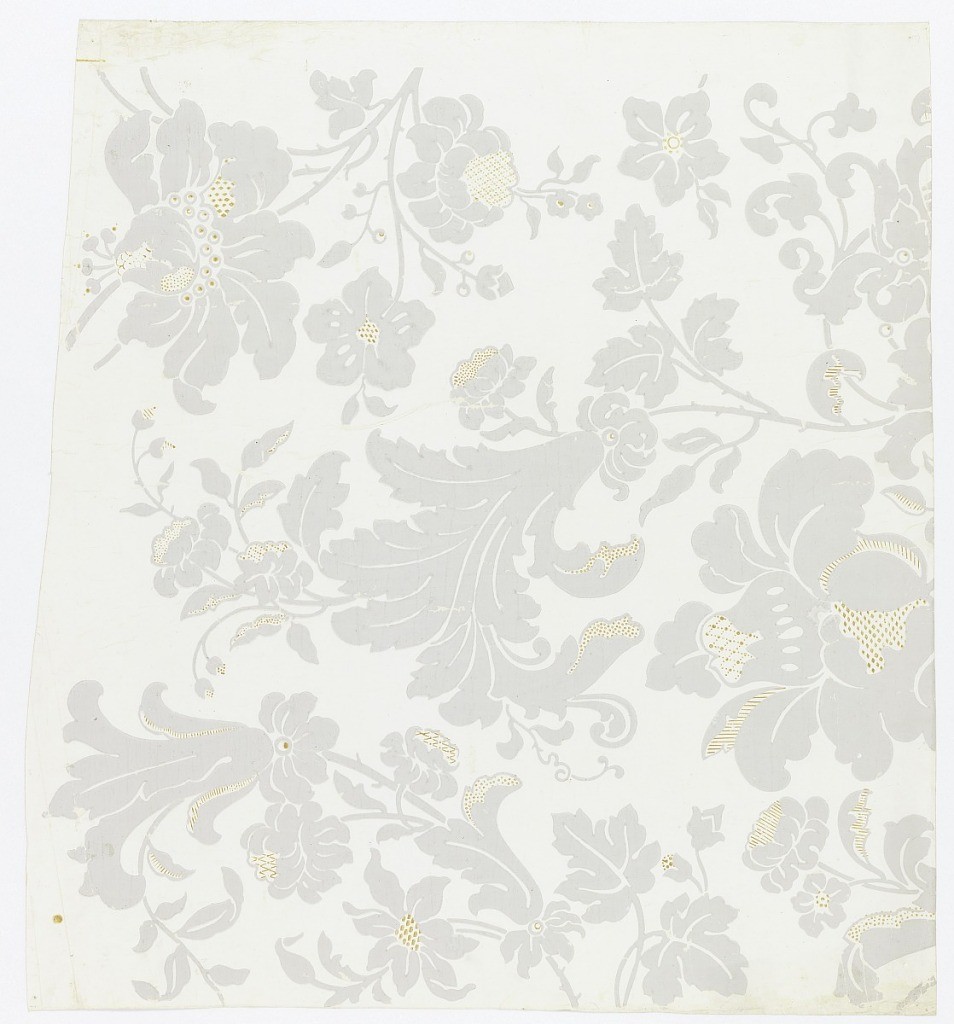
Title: Sidewall - fragment
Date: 1840–60
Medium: Block-printed on paper
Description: Against a white ground is printed a large, serpentine floral design with blossoms and foliage in light gray. Small, geometric details are printed in yellow ochre.